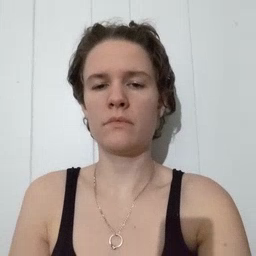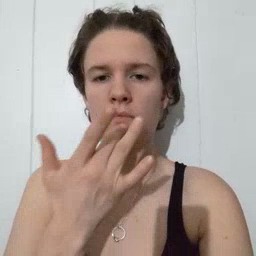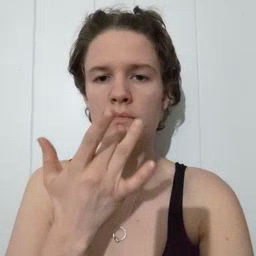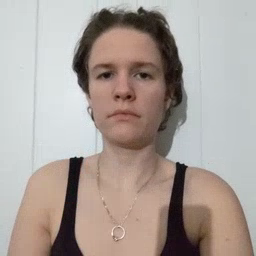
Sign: taste